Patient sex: F
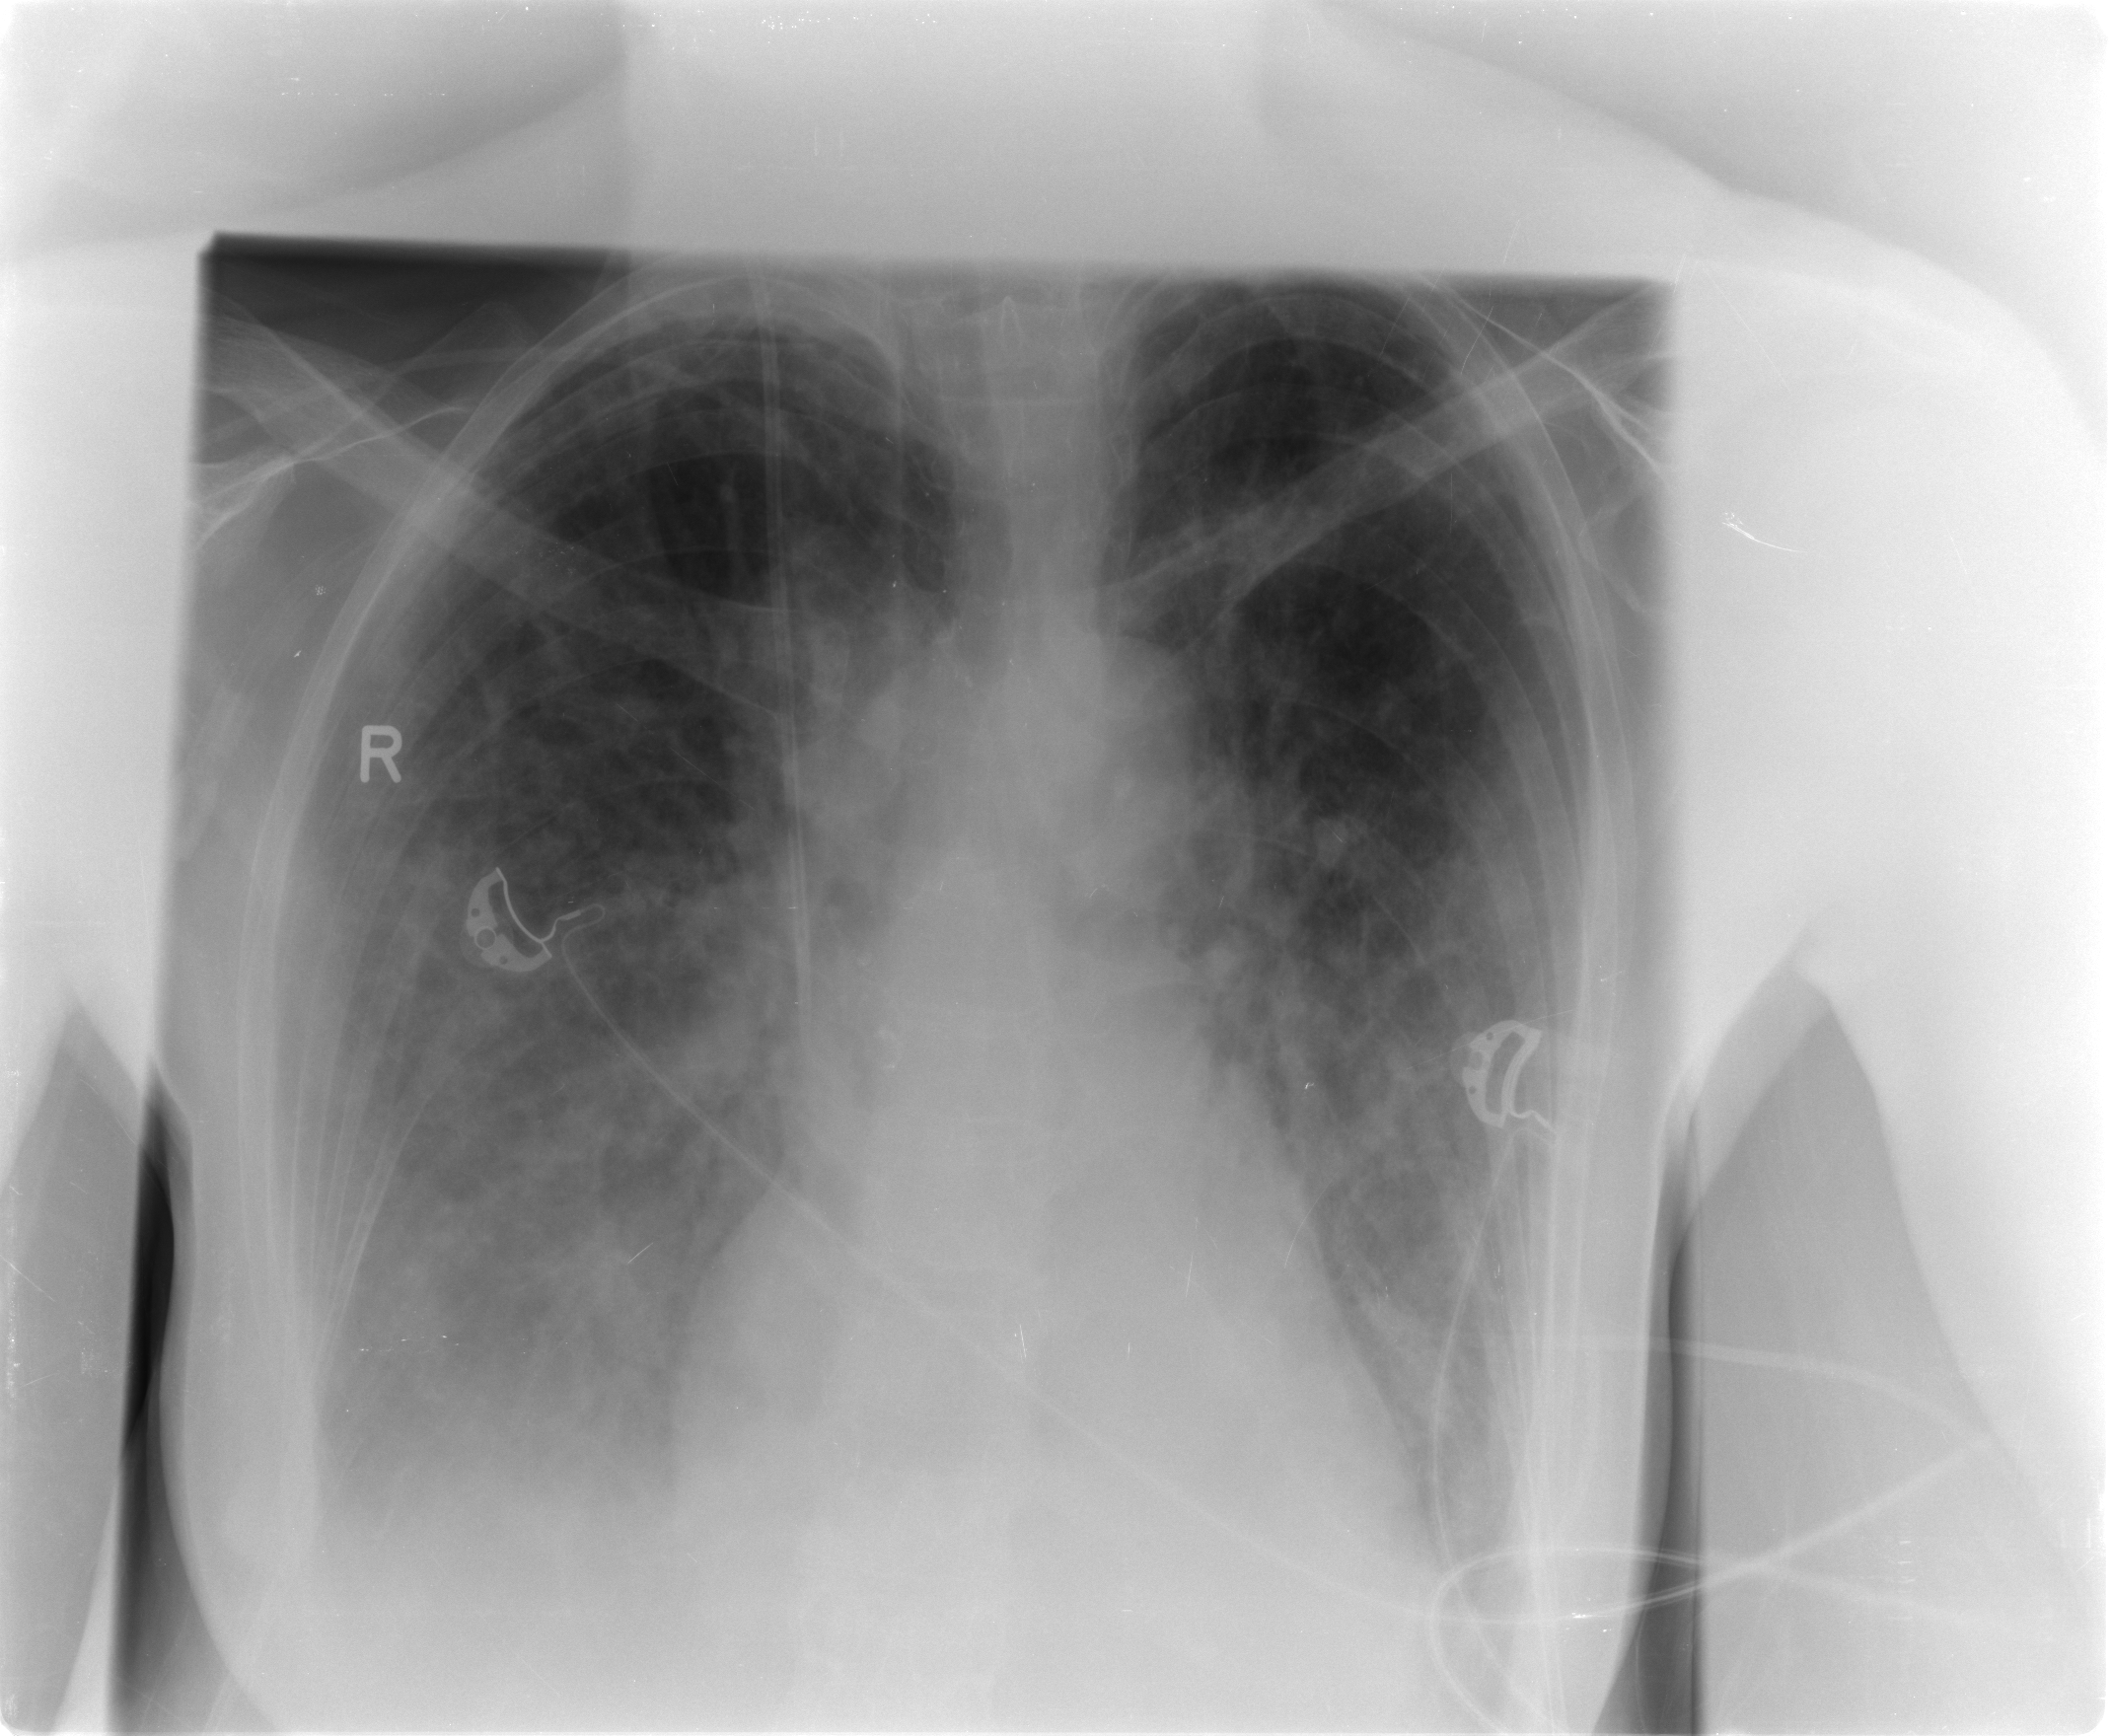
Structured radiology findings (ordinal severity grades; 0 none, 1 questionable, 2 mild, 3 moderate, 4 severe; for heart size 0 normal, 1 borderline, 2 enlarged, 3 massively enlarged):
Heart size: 0
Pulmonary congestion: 2
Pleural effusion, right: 2
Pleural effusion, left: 2
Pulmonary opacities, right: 3
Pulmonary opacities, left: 3
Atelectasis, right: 2
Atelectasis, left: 2